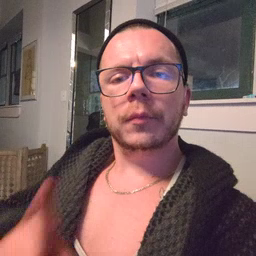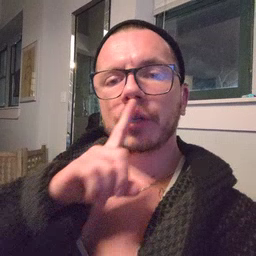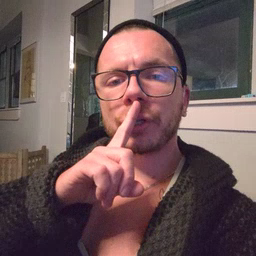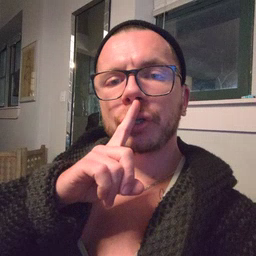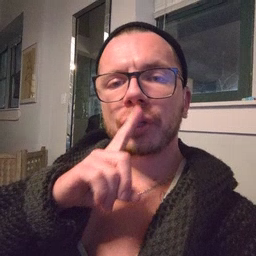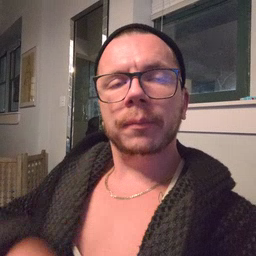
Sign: shhh